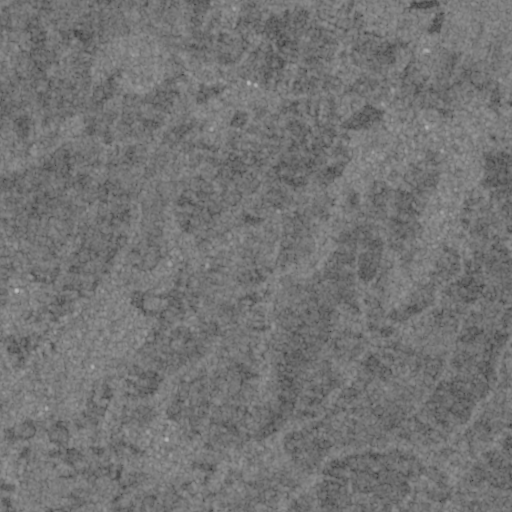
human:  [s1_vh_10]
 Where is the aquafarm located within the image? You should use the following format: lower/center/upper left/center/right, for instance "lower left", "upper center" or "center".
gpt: The aquafarm is located in the upper right of the image.
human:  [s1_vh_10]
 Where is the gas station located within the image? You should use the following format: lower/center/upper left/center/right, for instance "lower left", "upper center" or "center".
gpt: The gas station is located in the center left of the image.
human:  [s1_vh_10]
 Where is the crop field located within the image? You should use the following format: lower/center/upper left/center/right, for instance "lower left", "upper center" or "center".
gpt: There is no crop field in the image.

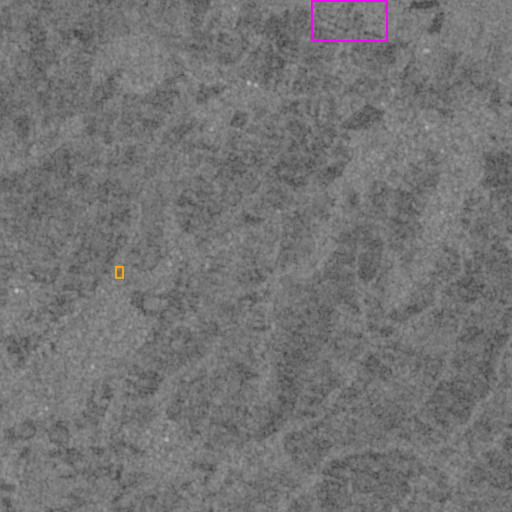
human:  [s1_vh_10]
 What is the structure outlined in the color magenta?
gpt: The structure outlined in magenta is an aquafarm.
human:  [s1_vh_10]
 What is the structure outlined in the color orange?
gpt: The structure outlined in orange is a park.
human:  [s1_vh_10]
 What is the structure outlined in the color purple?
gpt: There is no purple outline.